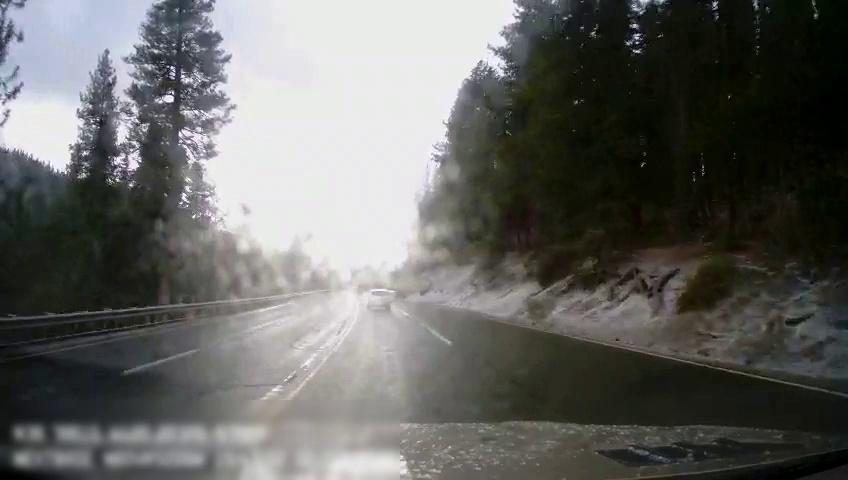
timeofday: Day
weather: Cloudy
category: Drivable Space
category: Vehicles | Car
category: Lanes | Current Lane
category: Lanes | Current Lane
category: Lanes | Opposite Lane
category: Lanes | Opposite Lane
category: Lanes | Current Lane
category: Lanes | Opposite Lane